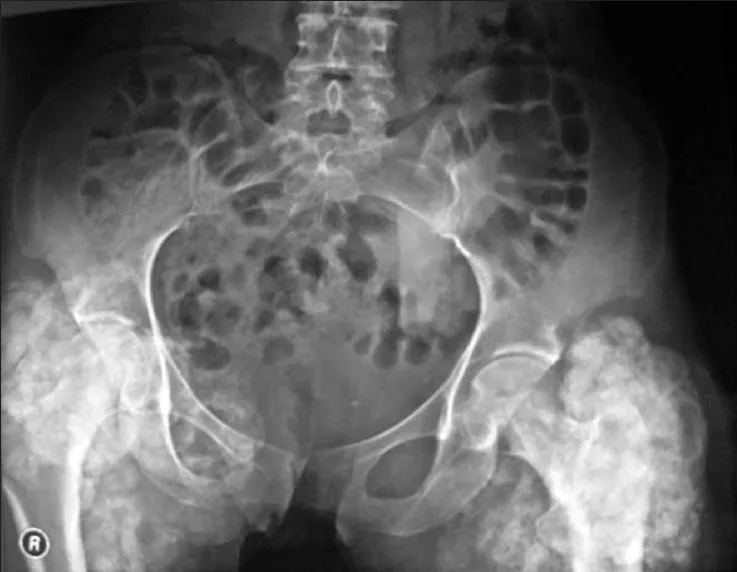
The anteroposterior pelvis graphy, determined multilobular dense nodular components in the periarticular soft tissue around the pelvis joint.
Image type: radiology (x_ray)